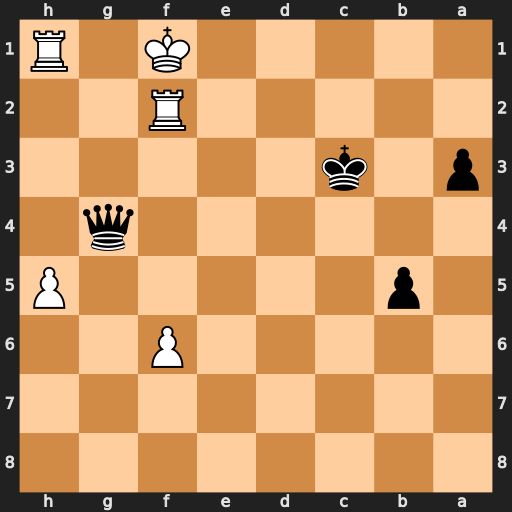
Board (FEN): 8/8/5P2/1p5P/6q1/p1k5/5R2/5K1R
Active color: b
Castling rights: -
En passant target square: -
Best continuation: a2 Rxa2 Qd1+ Kg2 Qd5+ Kg1 Qxa2